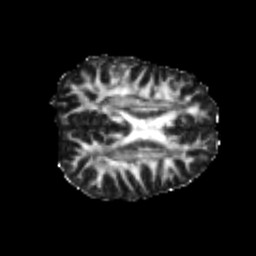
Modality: FA
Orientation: axial
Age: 25
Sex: female
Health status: healthy
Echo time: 0.074 s